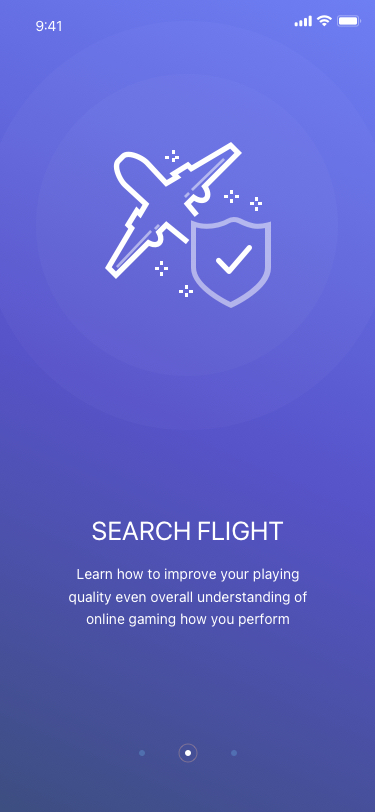
Text in this UI design:
Learn how to improve your playing quality even overall understanding of online gaming how you perform
SEARCH FLIGHT